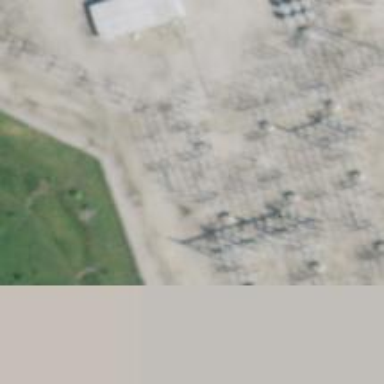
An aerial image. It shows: Switch used for power control.